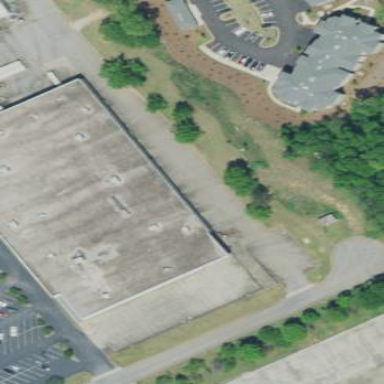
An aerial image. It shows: Commercial building.